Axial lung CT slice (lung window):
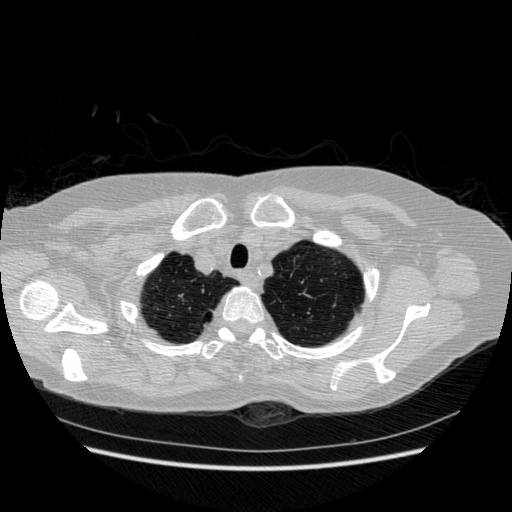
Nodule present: no